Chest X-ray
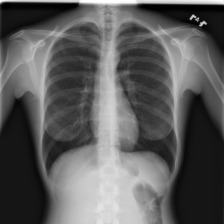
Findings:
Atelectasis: negative
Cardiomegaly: negative
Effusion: negative
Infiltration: negative
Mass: negative
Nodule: negative
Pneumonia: negative
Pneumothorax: negative
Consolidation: negative
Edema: negative
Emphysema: negative
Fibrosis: negative
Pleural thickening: negative
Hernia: negative